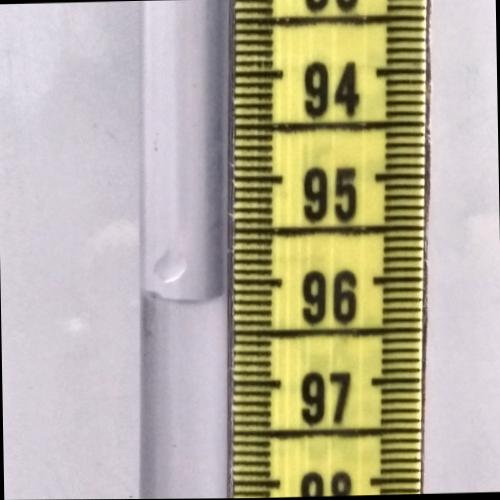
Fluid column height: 96.2 cm